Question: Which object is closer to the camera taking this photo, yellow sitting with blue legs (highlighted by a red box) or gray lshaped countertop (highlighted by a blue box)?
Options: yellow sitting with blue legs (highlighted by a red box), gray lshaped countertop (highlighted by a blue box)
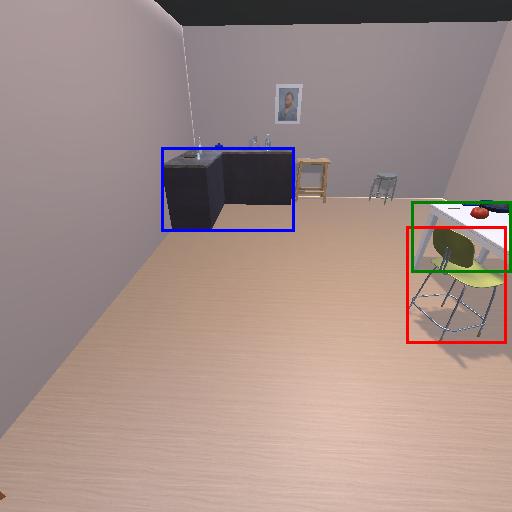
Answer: yellow sitting with blue legs (highlighted by a red box)